Question: When I <URL>, I have two directories: eclipse and repository. What is the repository directory for? Can I just delete this directory?
I see the plugins directory is in both eclipse and repository.

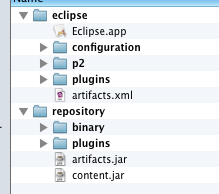
Answer: It is a p2 repository that is being generated for the plugins/features you are exporting which is used for provisioning if you unfamiliar with that here is a link <URL> Sounds like you don't need if you are not sure what it is. In the product export wizard there is a check box you can uncheck to generate repository metadata which I think its called. And to answer your question, yes you can delete it and it will have no impact on the application.